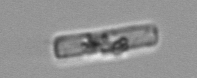
Label: Guinardia_delicatula